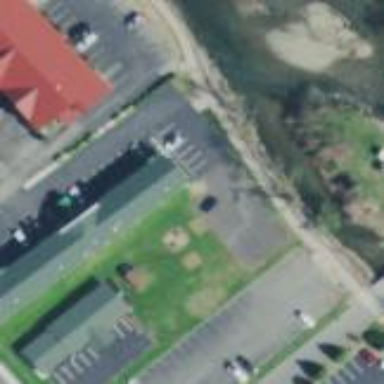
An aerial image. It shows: Building that is motel.